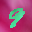
Label: 9